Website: crate-barrel
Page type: stored-credit-cards
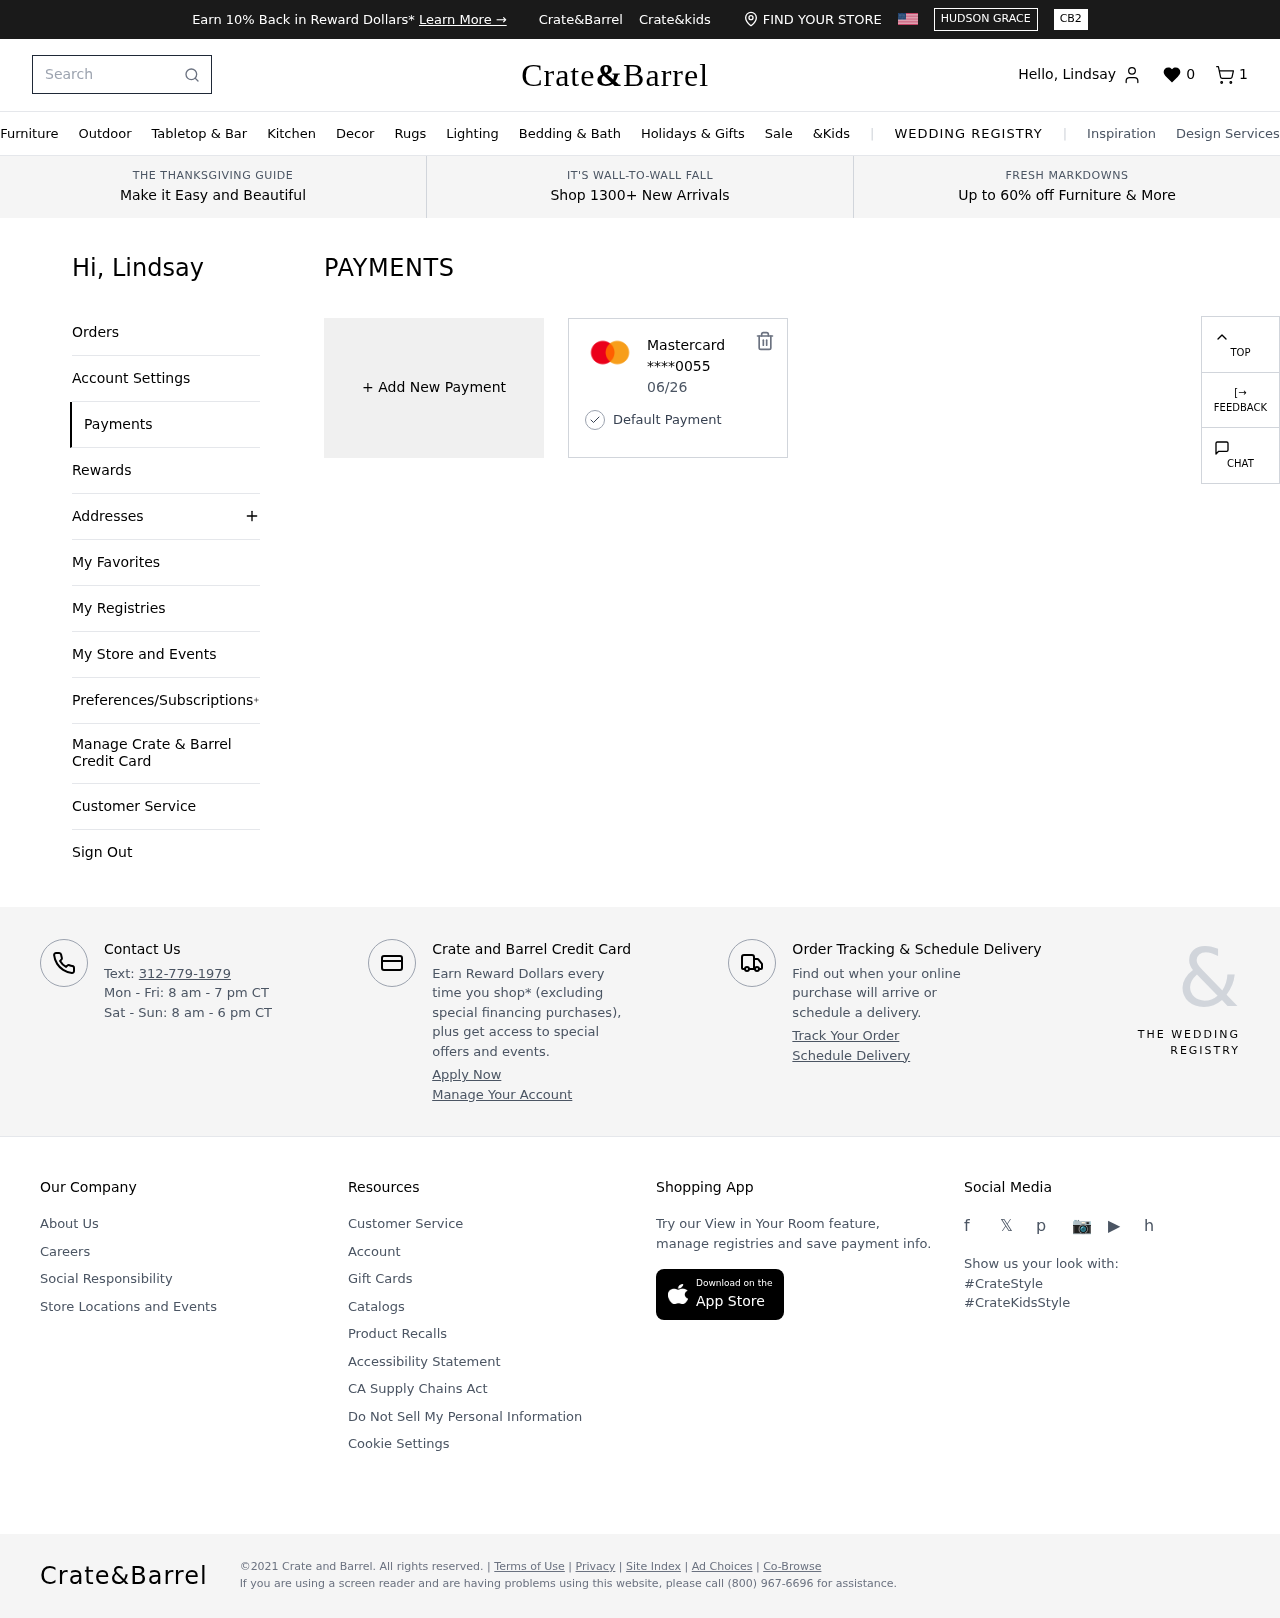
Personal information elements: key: PII_CARD_EXPIRY
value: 06/26
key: PII_CARD_LAST4
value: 0055
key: PII_CARD_TYPE
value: Mastercard
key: PII_FIRSTNAME
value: Lindsay
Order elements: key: ORDER_NUM_ITEMS
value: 1
Search elements: key: HEADER_SEARCH
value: Search
Other elements: key: FAVORITES_COUNT
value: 0